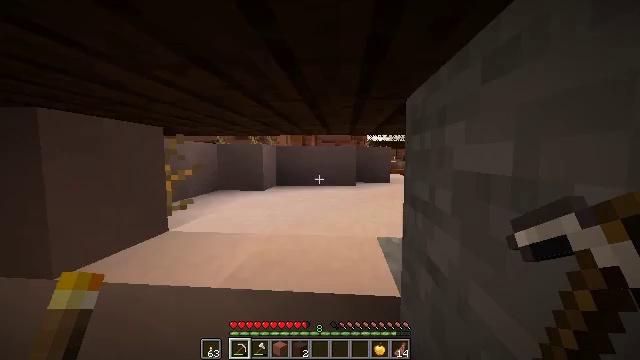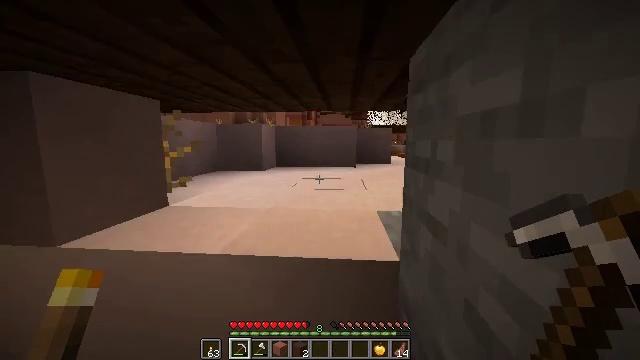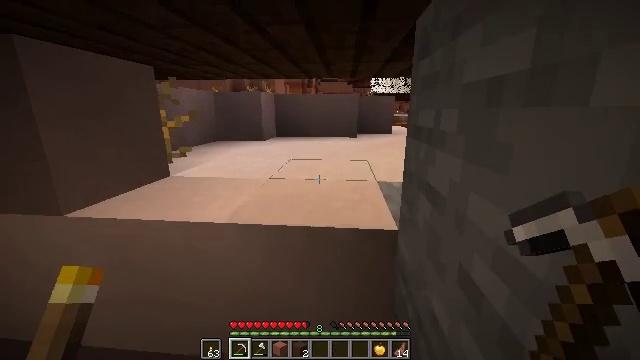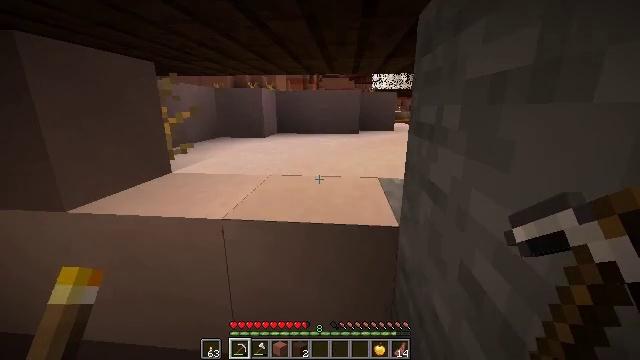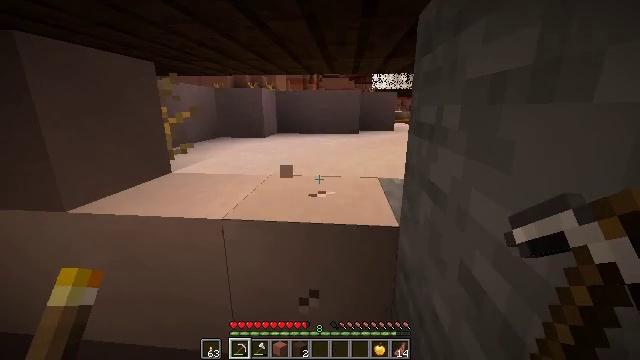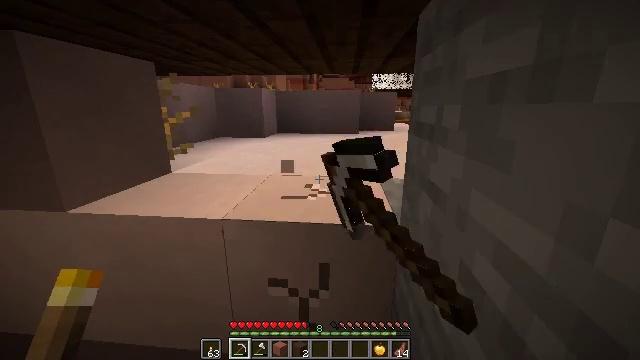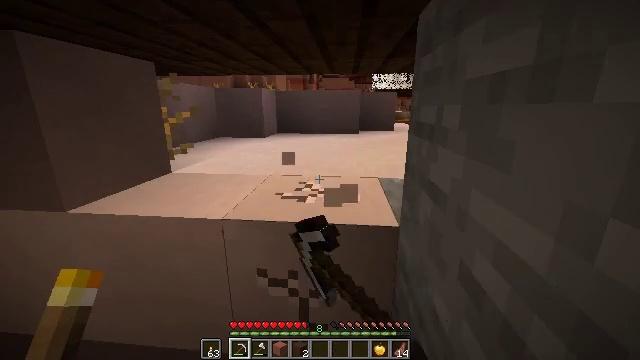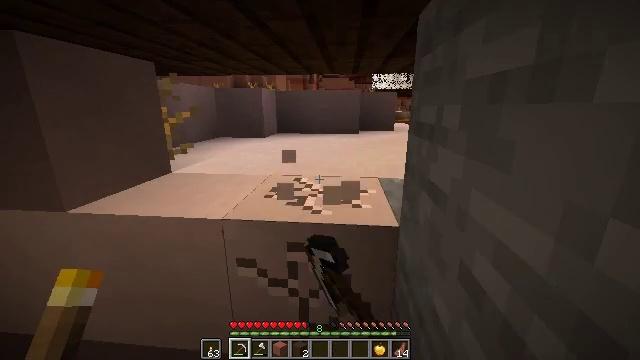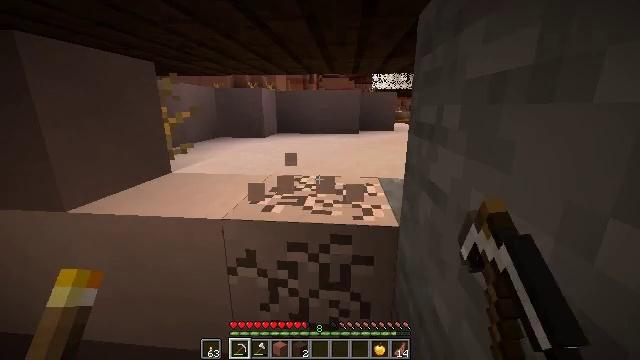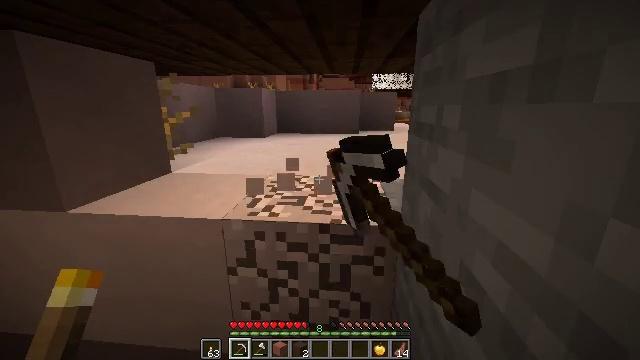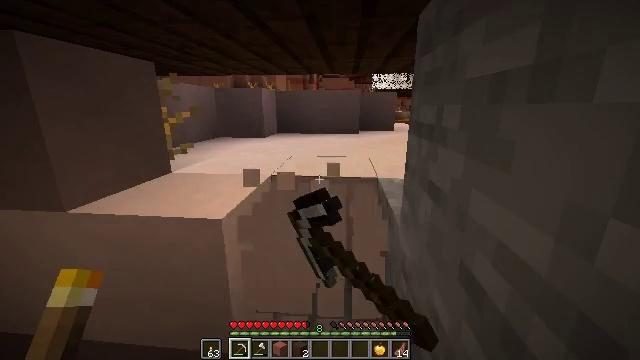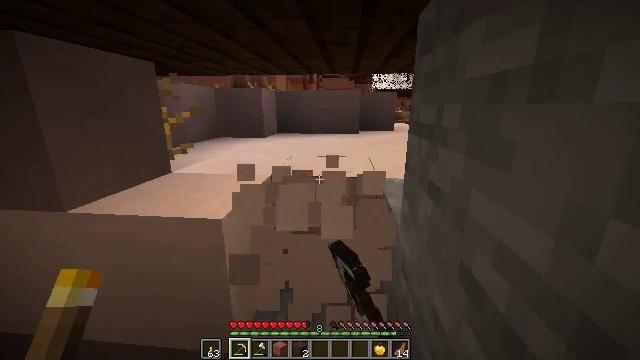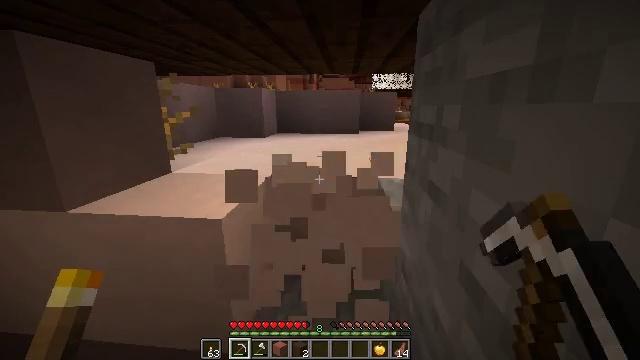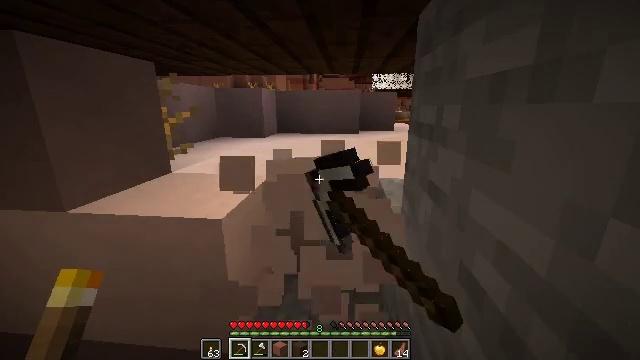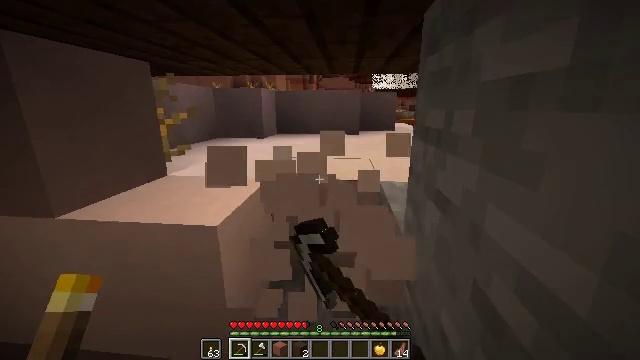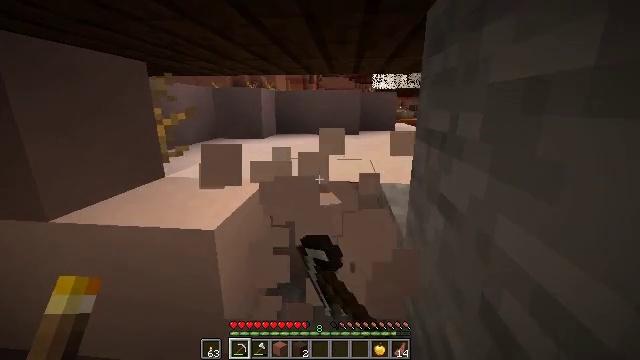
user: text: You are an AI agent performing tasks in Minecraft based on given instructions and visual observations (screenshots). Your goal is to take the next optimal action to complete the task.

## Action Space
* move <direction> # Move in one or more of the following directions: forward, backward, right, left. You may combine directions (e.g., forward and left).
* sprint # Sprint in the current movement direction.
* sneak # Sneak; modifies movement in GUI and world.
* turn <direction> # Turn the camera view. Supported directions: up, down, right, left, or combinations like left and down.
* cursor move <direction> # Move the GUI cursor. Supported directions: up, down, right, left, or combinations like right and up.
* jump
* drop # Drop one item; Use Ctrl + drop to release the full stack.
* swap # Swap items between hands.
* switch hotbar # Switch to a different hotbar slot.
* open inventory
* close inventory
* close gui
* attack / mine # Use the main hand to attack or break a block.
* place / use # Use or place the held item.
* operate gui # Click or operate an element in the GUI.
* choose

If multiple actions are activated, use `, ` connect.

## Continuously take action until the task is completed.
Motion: motion action
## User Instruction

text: Mine the white terracotta.
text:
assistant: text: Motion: turn down
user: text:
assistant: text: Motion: turn down
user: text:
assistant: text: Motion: no_op
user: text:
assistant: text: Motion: attack / mine
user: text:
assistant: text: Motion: attack / mine
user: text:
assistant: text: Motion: attack / mine
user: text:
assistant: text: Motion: attack / mine
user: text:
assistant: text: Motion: attack / mine
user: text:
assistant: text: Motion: attack / mine
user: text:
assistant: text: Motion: attack / mine
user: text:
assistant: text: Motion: attack / mine
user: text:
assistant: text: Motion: attack / mine
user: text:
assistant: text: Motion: attack / mine
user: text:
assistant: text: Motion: move forward, attack / mine
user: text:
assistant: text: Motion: move forward, attack / mine
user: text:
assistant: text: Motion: move forward, turn down, attack / mine
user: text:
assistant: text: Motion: move forward, turn right and down, attack / mine
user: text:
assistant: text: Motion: turn down, attack / mine
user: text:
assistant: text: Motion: attack / mine
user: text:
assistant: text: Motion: attack / mine
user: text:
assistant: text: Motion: attack / mine
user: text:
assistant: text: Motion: attack / mine
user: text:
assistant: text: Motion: move forward, attack / mine
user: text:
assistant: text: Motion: move forward, attack / mine
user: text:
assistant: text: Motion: move forward, attack / mine
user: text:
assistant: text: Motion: move forward, turn right
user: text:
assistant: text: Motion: move forward, turn right
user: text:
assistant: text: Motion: move forward, turn right and up
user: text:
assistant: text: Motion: move forward, turn right and up
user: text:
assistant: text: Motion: move forward, turn up